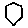
Label: hexagon